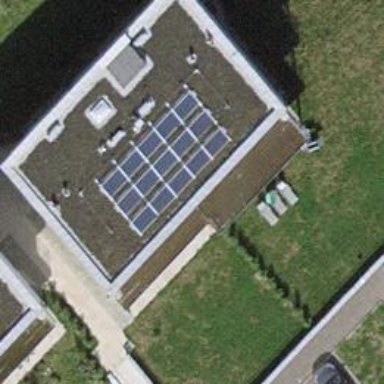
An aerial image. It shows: Solar power generator using photovoltaic panels.